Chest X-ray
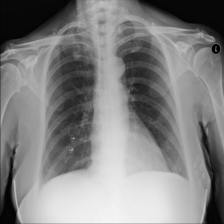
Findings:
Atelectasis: negative
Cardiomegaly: negative
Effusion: negative
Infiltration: negative
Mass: negative
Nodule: negative
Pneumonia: negative
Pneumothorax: negative
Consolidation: negative
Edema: negative
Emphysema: negative
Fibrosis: negative
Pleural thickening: negative
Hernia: negative